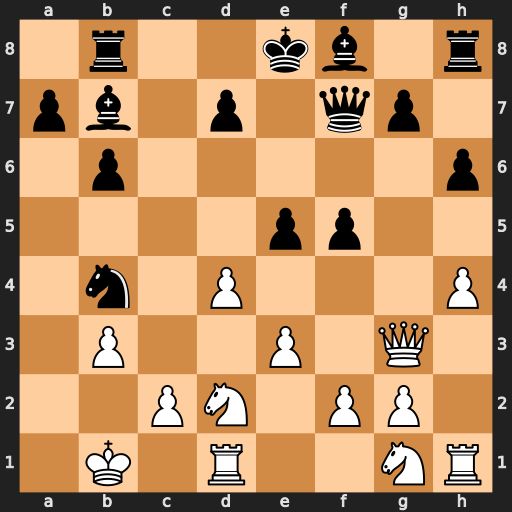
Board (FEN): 1r2kb1r/pb1p1qp1/1p5p/4pp2/1n1P3P/1P2P1Q1/2PN1PP1/1K1R2NR
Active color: w
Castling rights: k
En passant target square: -
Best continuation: Qxe5+ Kd8 Qxb8+